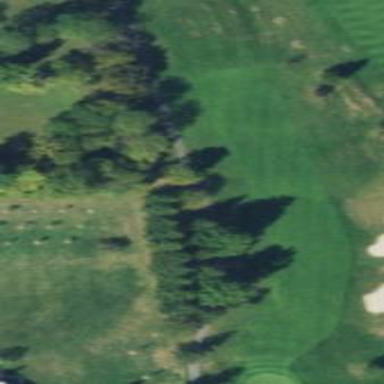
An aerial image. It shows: Golf fairway surrounded by grass.